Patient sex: M
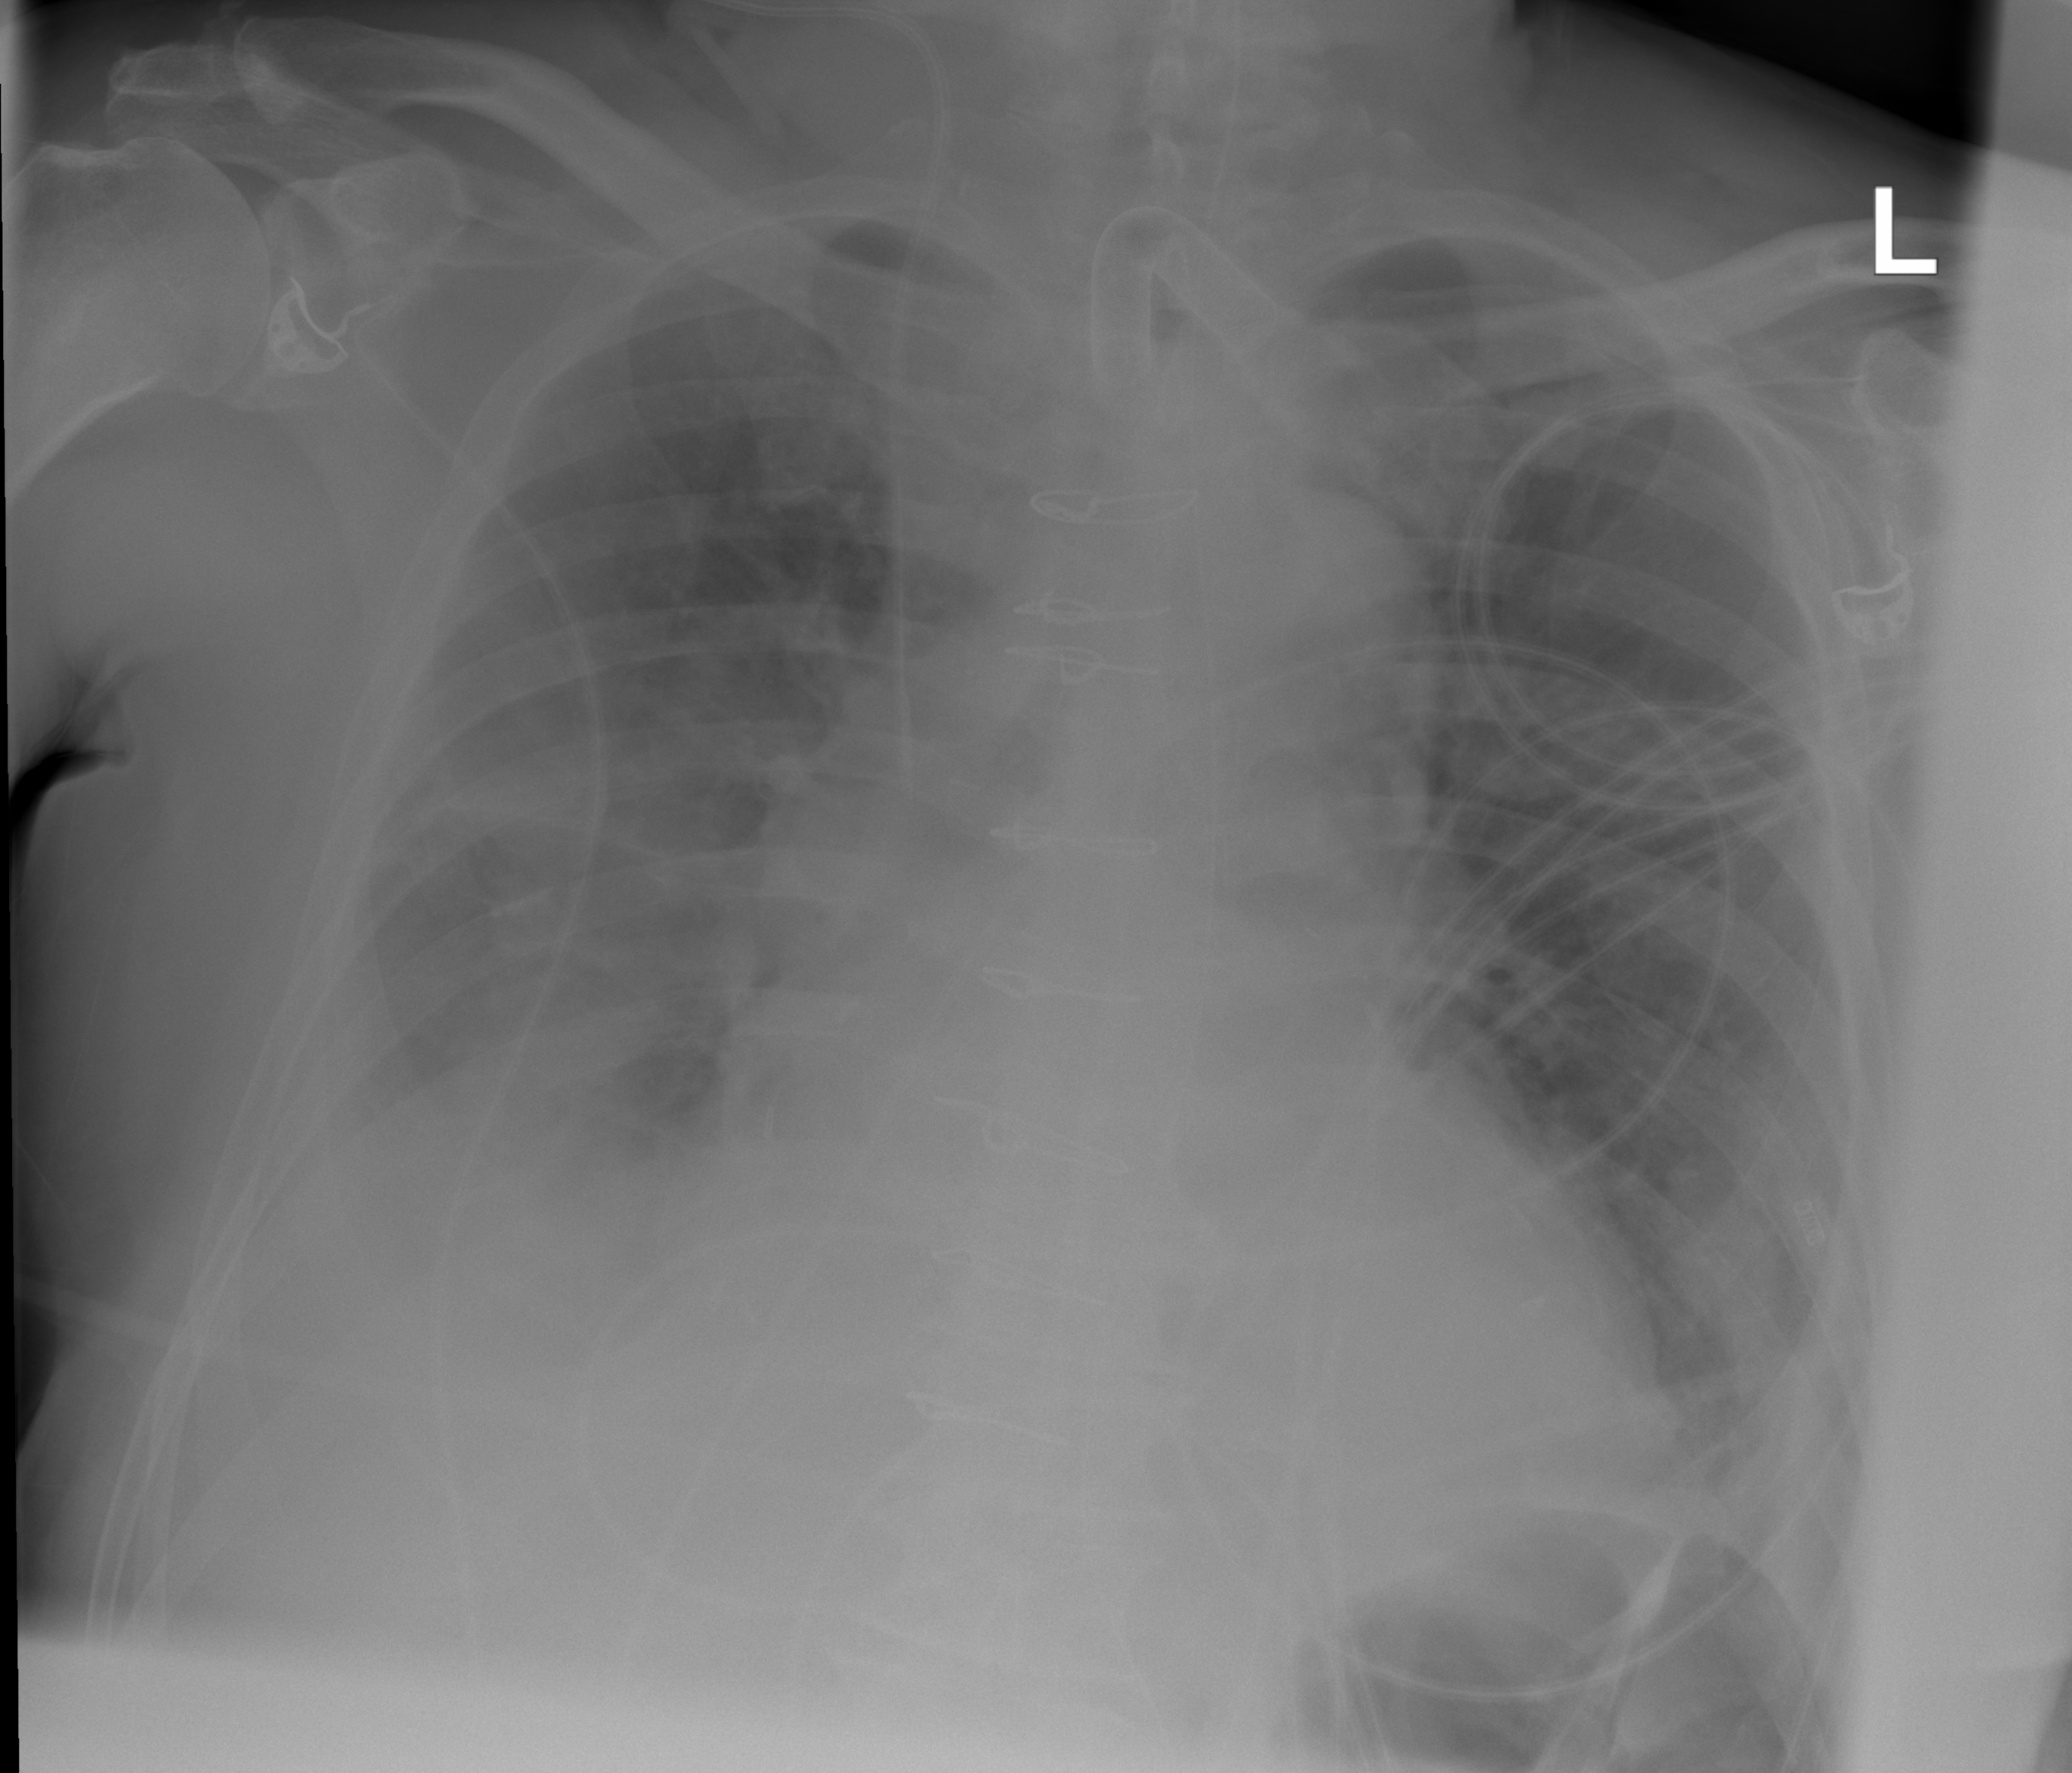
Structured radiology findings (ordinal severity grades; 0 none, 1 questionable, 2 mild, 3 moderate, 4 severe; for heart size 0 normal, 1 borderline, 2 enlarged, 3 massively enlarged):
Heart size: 2
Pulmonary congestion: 0
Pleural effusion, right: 3
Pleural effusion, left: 2
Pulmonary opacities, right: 0
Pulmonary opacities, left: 0
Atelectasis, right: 2
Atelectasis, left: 2